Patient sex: M
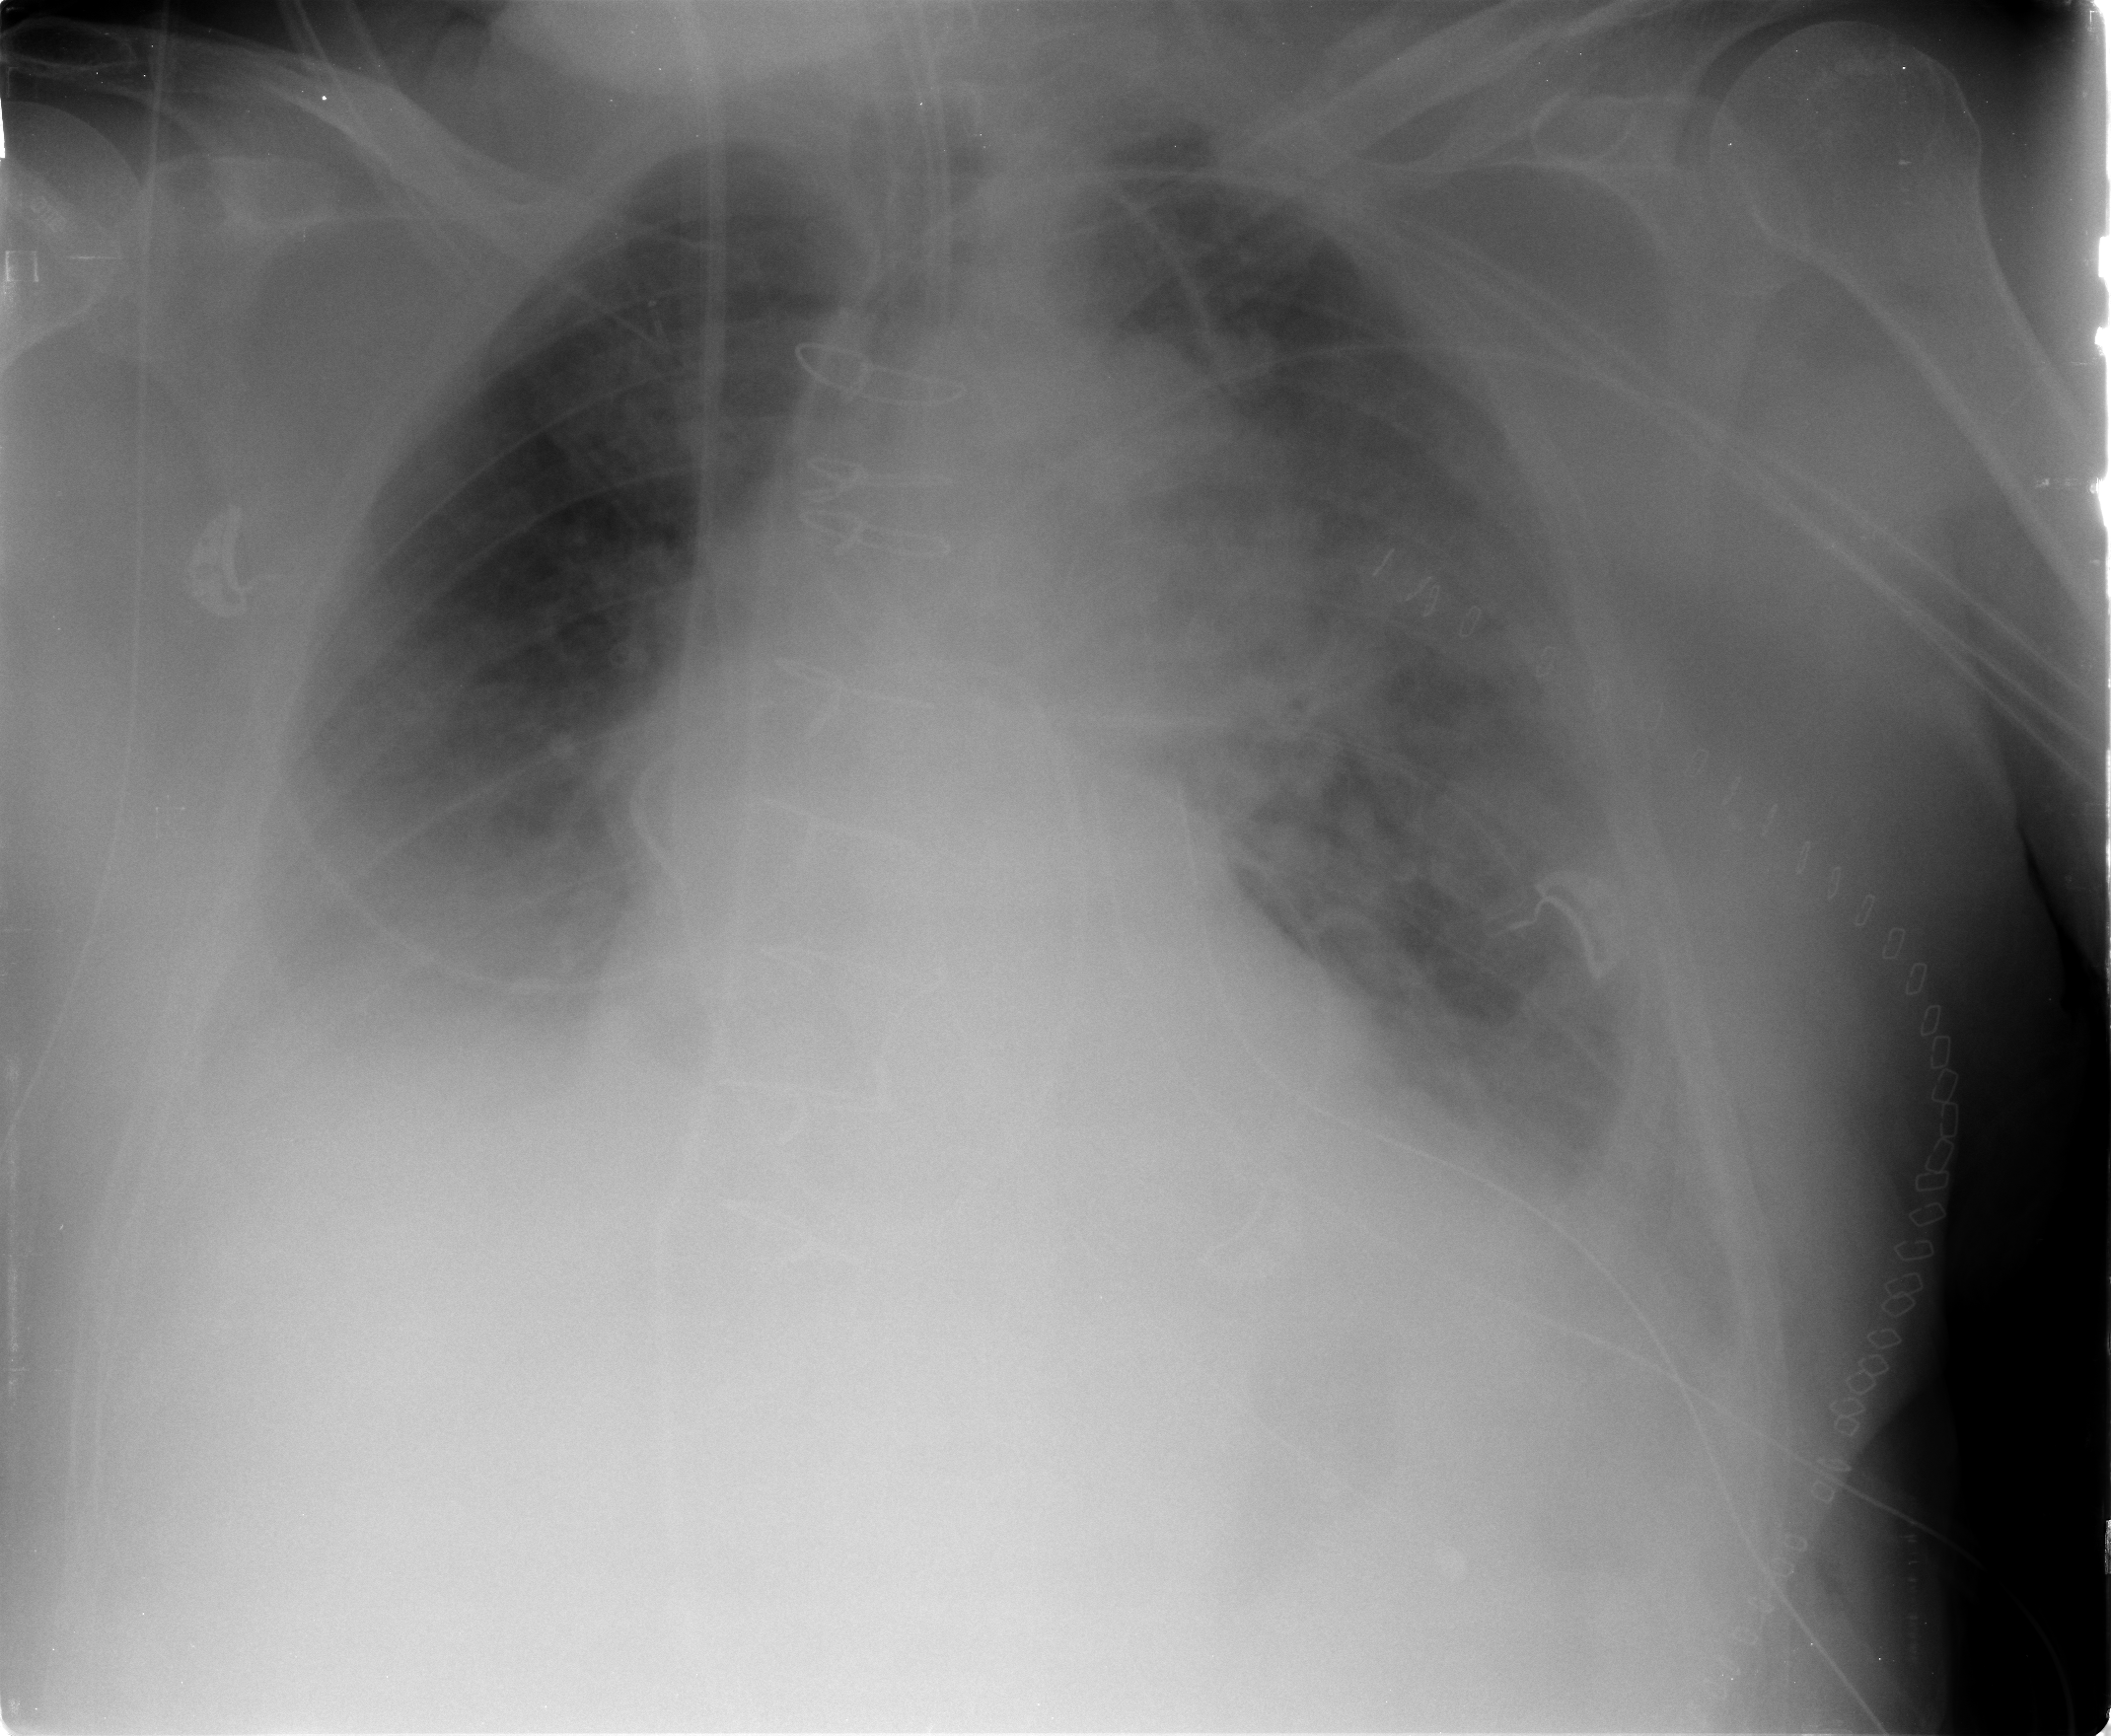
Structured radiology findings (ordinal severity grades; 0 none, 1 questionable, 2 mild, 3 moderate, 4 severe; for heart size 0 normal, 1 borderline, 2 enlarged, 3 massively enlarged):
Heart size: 0
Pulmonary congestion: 1
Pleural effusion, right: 2
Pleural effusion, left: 2
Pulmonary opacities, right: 0
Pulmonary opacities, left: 0
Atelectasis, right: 2
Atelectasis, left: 2